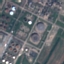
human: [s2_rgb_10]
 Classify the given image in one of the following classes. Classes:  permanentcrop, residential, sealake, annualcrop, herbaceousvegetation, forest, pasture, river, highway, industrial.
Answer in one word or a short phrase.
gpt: Industrial